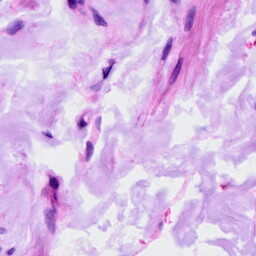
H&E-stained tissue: Ovarian